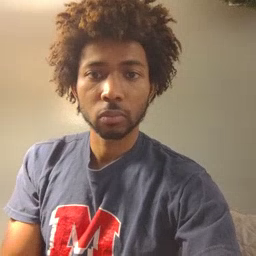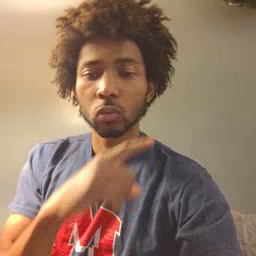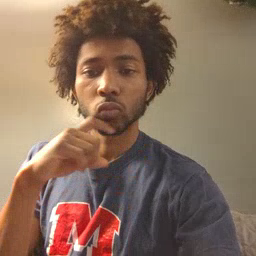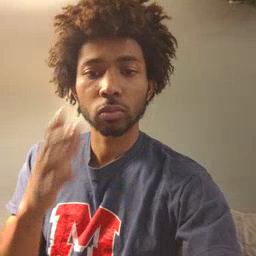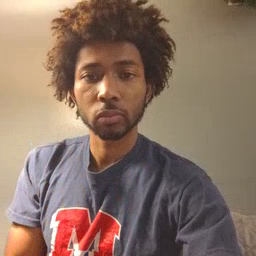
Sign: dryer